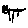
Label: cat